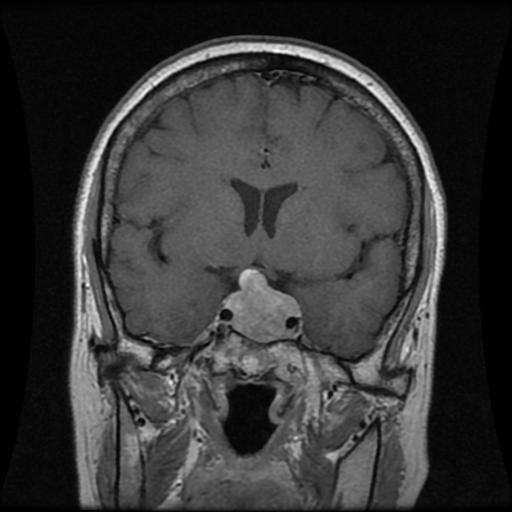
Label: pituitary